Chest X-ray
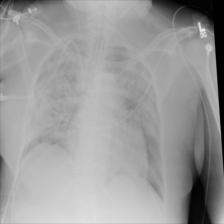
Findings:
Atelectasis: negative
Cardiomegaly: negative
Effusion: negative
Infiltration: negative
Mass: negative
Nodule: negative
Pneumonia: negative
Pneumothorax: negative
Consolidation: positive
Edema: negative
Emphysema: negative
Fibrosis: negative
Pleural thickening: negative
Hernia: negative